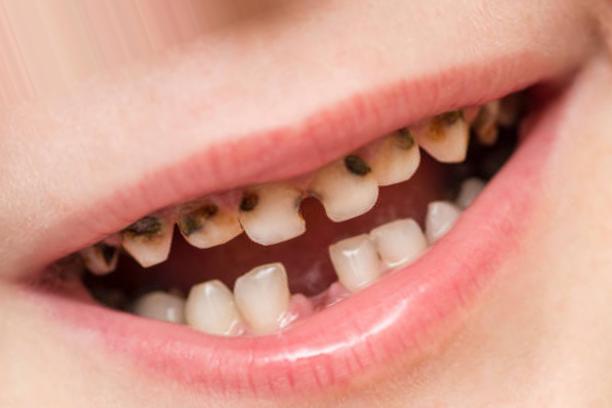
Condition: Caries